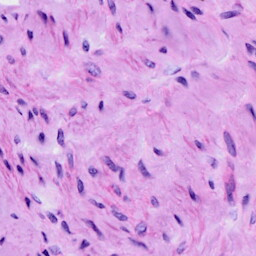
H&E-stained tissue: Cervix